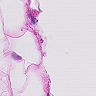
Metastatic tissue present: no